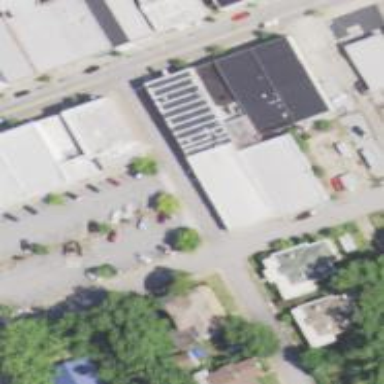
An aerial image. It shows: Building that houses furniture shop.